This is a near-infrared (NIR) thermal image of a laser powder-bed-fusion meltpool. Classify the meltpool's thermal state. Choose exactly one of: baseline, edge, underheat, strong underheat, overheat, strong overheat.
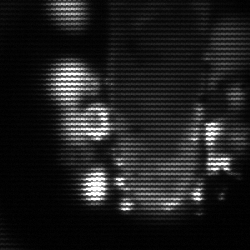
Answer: strong underheat